Question: Given the first 8 numbers in the nine-square grid, calculate the smallest positive integer such that the sum of this number plus all previous numbers is an integer multiple of 20
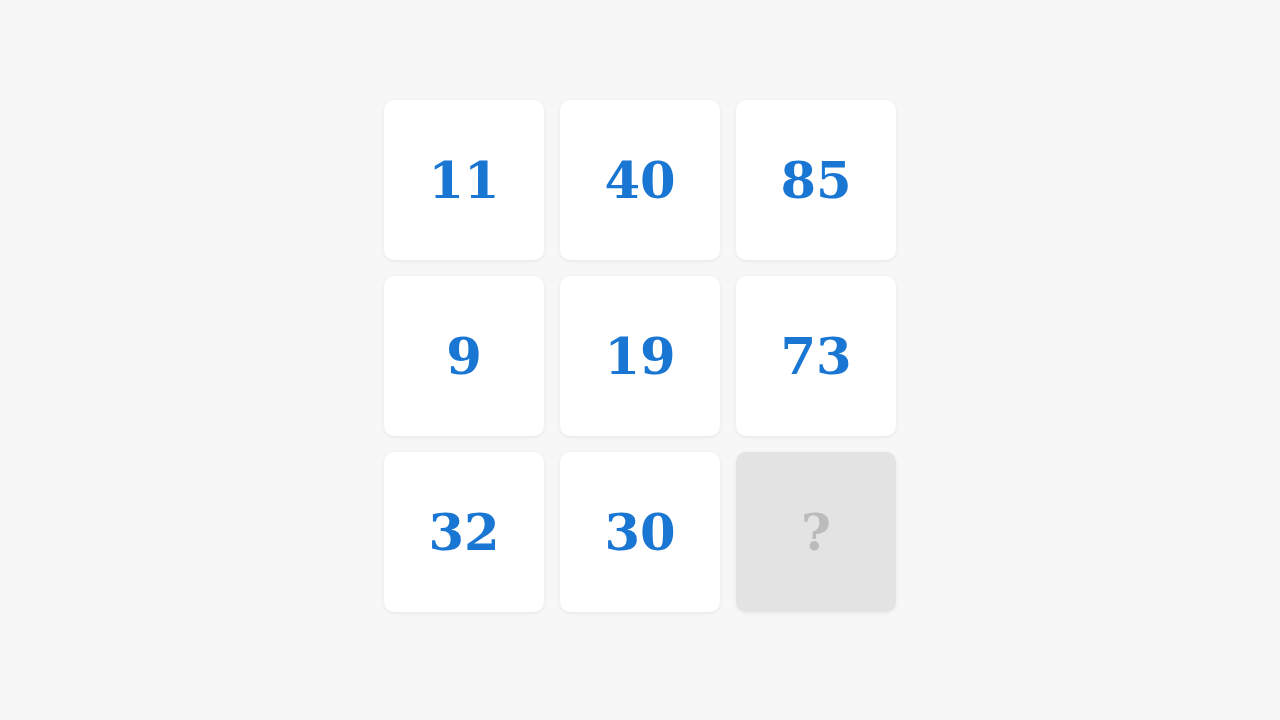
Answer: 1